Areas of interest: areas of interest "Temple"
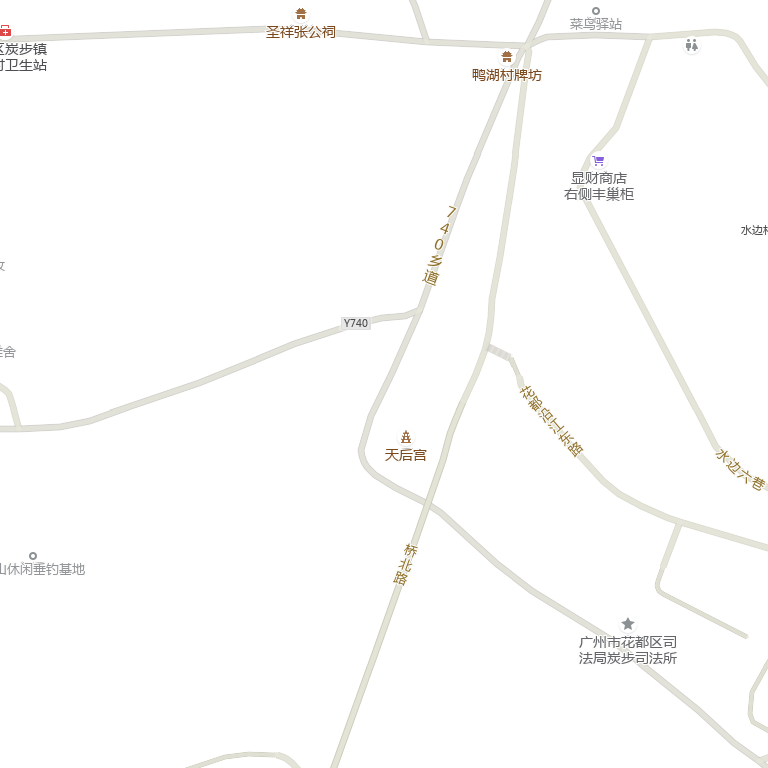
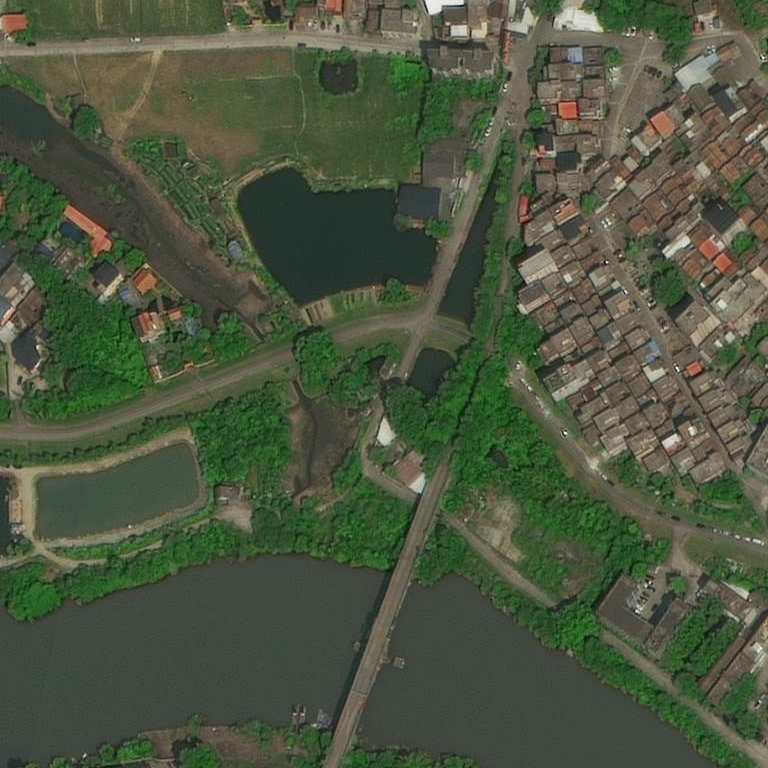